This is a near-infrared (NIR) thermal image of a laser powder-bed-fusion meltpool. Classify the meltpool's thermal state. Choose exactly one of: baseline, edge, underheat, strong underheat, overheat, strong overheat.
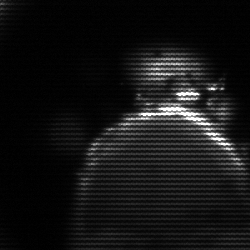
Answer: edge